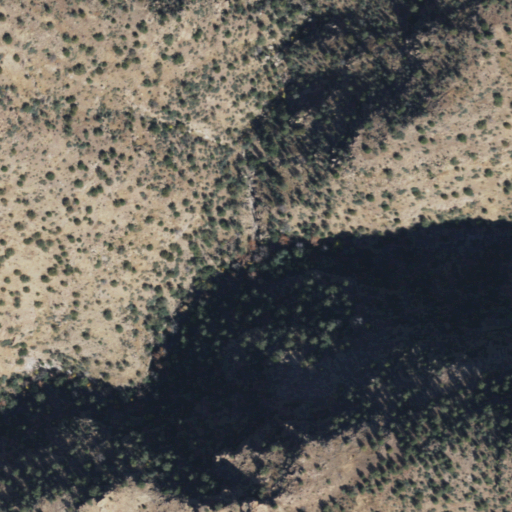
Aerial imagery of valley in Arizona named Rock Tank Canyon containing evergreen forest and shrub